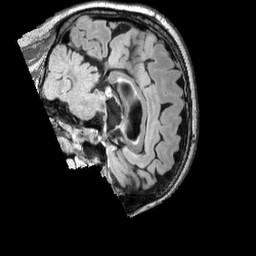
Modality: FLAIR
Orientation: sagittal
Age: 64
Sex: male
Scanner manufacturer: siemens
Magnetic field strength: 3 T
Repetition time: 5 s
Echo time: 0.387 s